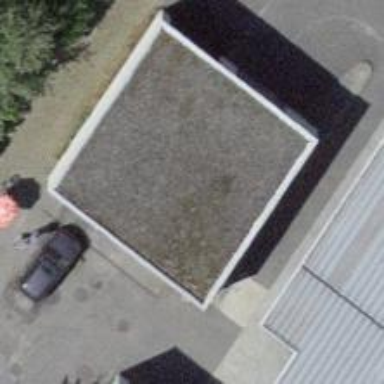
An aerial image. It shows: Car wash facility.